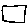
Label: square